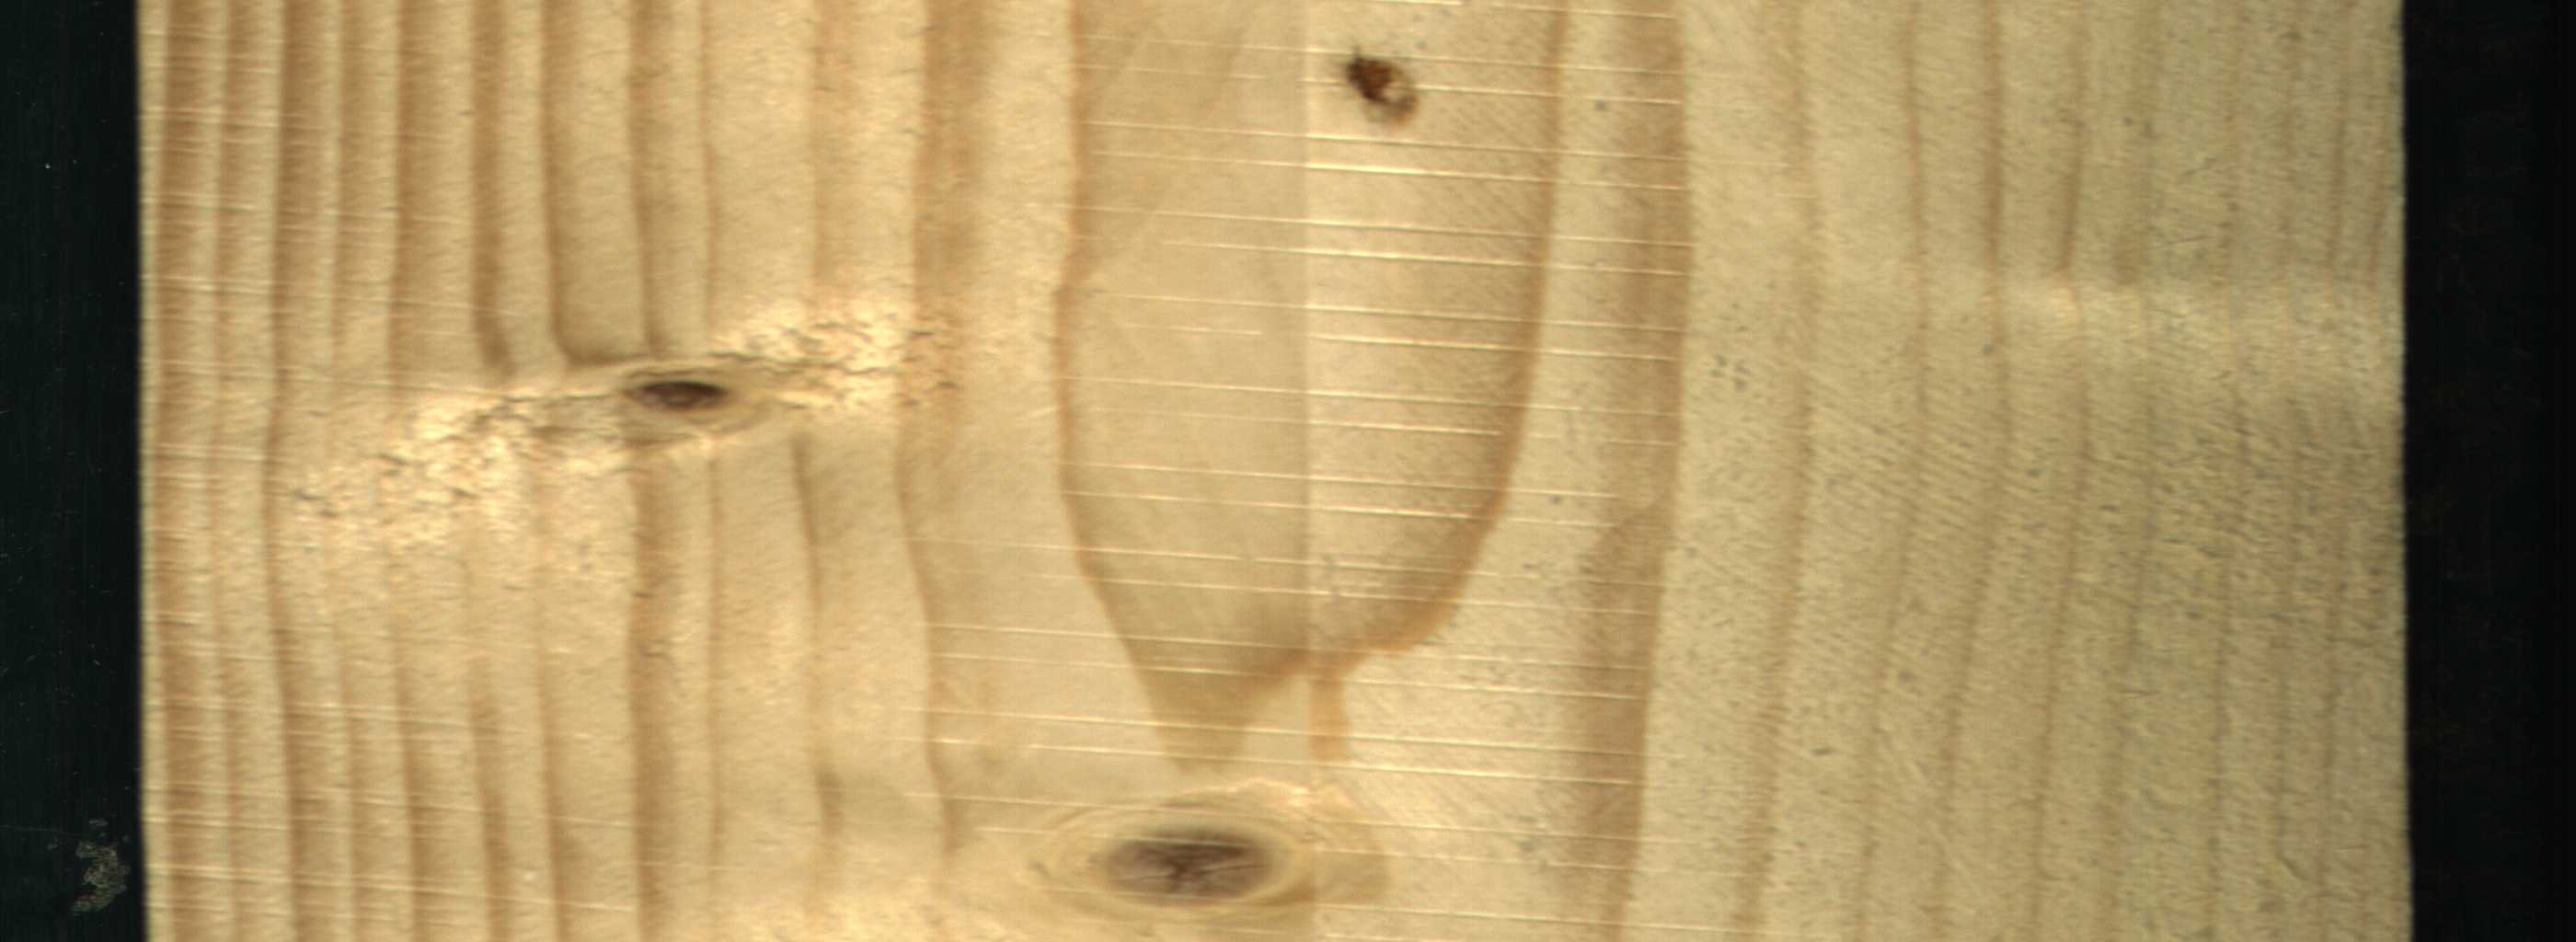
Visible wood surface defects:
resin
Live_Knot
Live_Knot